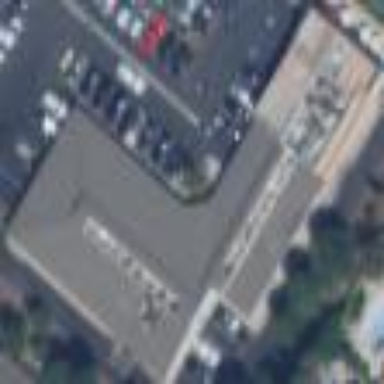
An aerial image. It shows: Retail building.